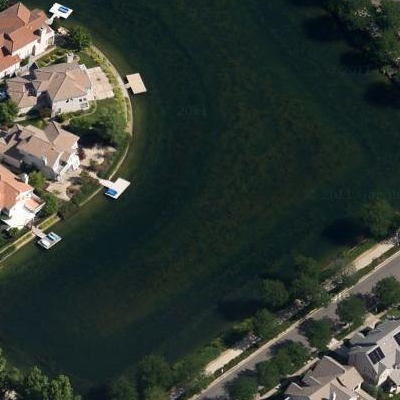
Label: RiverLake